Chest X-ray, PA view. Patient: 23 years old, sex M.
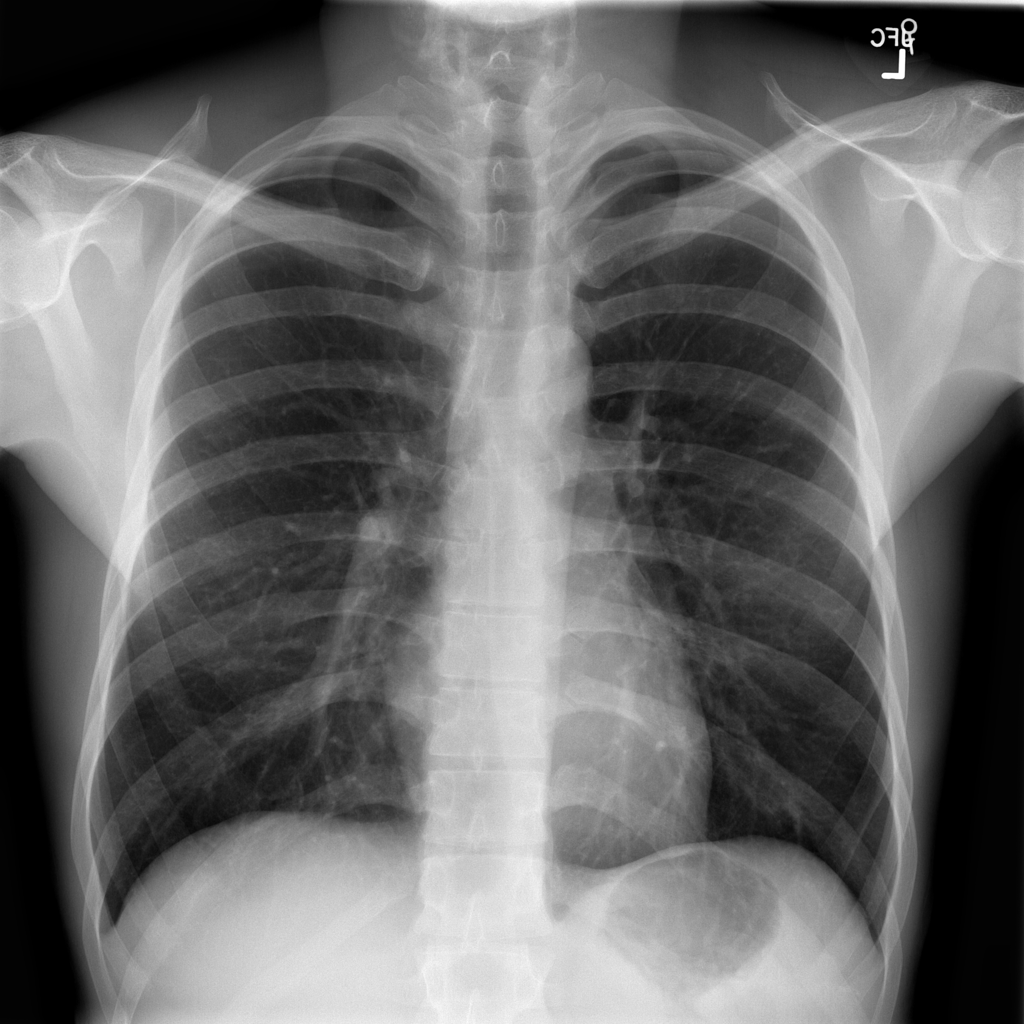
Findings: No Finding